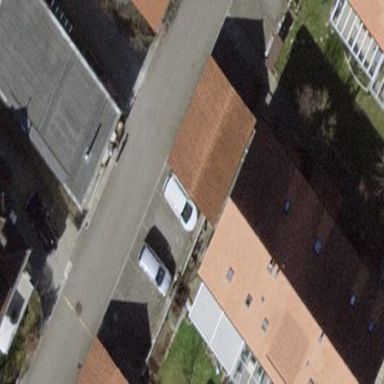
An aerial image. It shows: Building with gabled roof.